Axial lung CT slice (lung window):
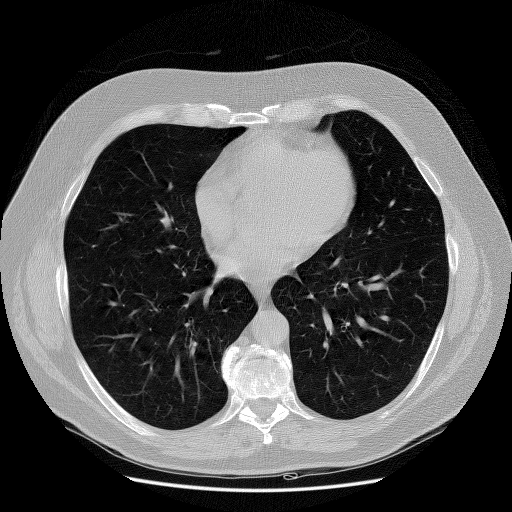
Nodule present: no